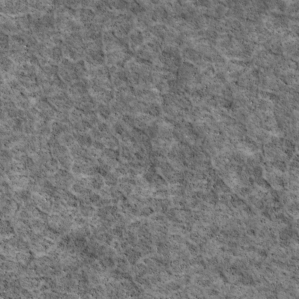
Label: non_frost